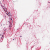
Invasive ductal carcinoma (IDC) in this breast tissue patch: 0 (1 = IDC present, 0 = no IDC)